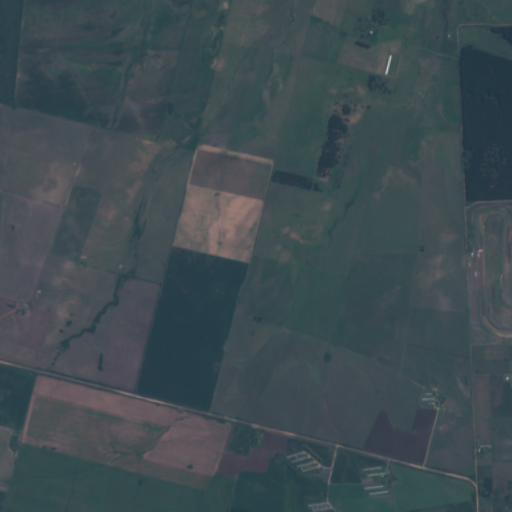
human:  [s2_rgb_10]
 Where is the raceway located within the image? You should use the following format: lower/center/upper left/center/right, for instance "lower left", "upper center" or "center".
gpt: The raceway is located in the center right of the image.
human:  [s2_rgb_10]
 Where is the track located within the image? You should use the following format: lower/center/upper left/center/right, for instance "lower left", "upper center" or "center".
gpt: The track is located in the lower right of the image.
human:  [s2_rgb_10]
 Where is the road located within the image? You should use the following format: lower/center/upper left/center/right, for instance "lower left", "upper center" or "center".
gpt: There is no road in the image.